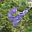
Label: 4